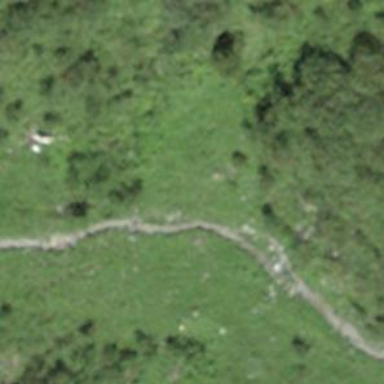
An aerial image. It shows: Path.